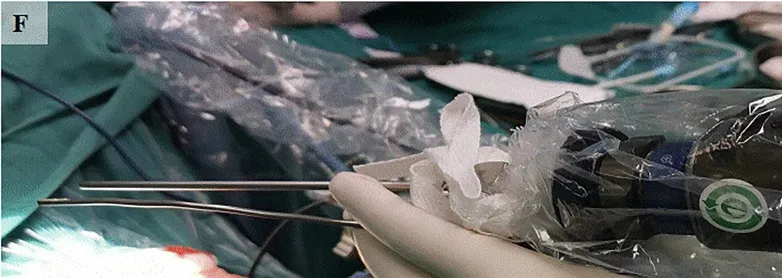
Intraoperative and postoperative conditions. (F) Behind view of the endoscopic "chopstick" technique.
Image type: medical_photograph (other_medical_photograph)